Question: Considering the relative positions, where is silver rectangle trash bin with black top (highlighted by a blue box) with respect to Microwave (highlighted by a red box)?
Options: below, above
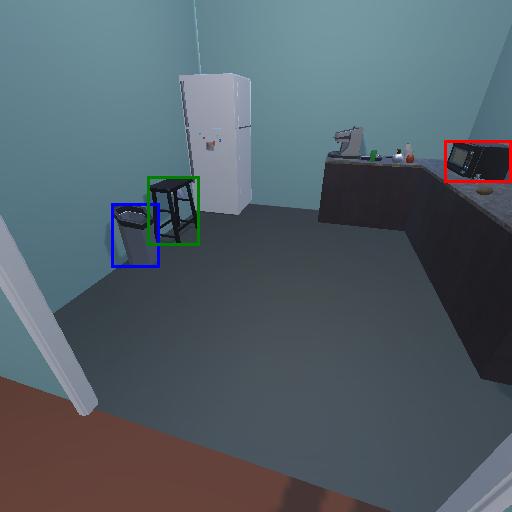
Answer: below